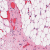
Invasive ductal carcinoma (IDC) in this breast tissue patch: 0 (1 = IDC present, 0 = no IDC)